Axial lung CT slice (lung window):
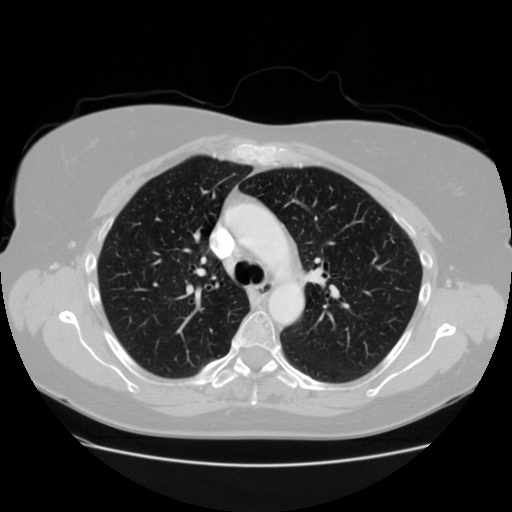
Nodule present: no